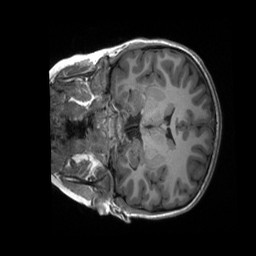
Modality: T1w
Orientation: coronal
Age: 11
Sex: male
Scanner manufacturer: siemens
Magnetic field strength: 3 T
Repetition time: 2.3 s
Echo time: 0.00232 s